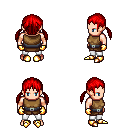
a pixel art fantasy rpg character, male body template, human, light skin, leather chest armor, white pants, red twin-tailed hairstyle, gold gloves, gold boots, four views (front, back, left, right), 2x2 character sprite sheet, small pixel art, hard edges, no anti-aliasing